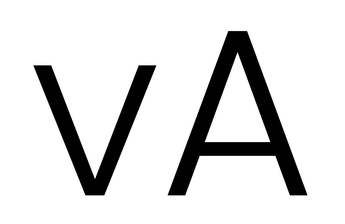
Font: Poppins-Light